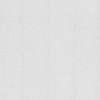
Label: dusty